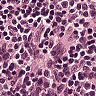
Metastatic tissue present: no